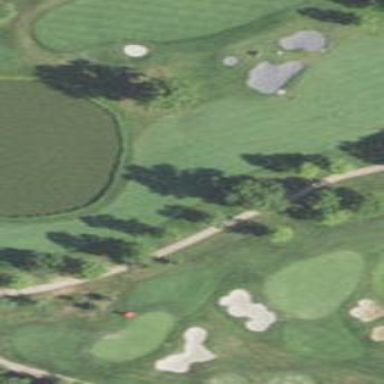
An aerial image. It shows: Golf fairway surrounded by grass.